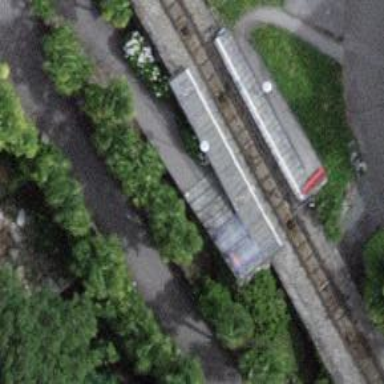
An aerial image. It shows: Railway halt station for public transport.